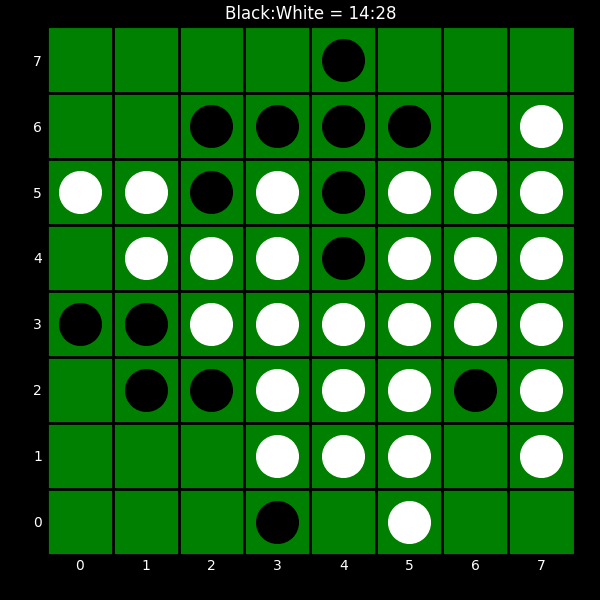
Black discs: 14
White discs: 28